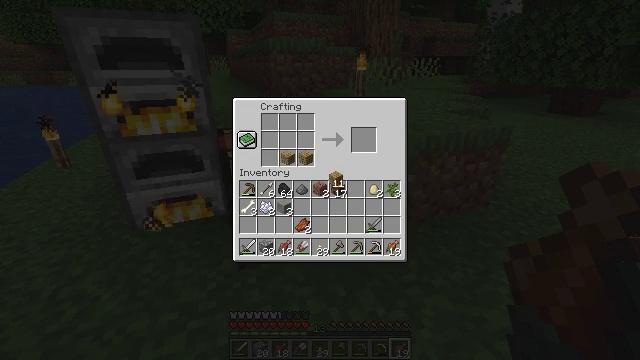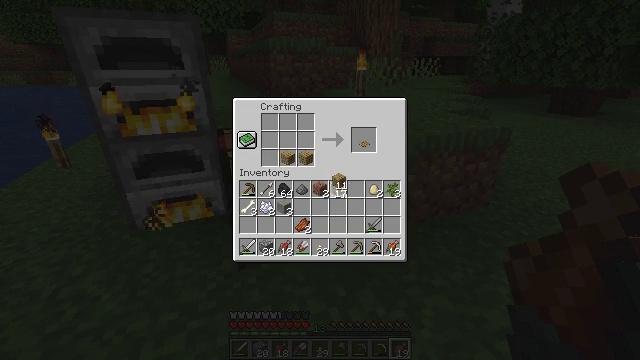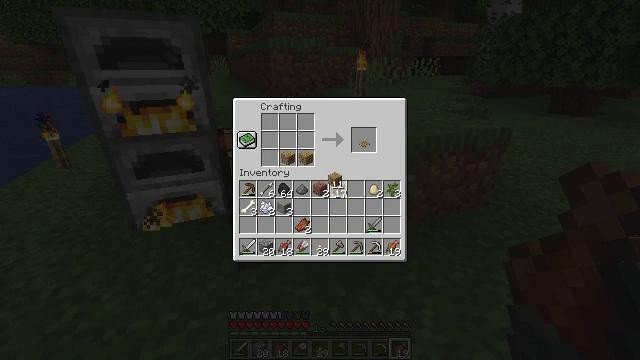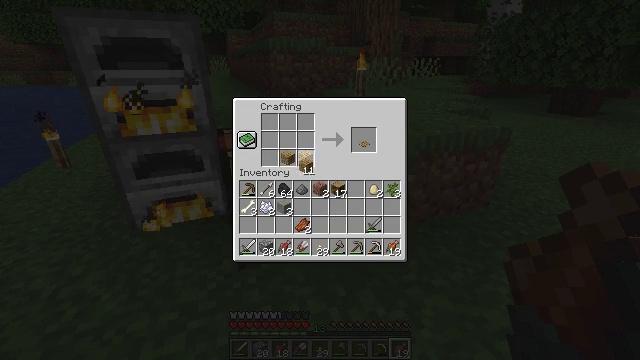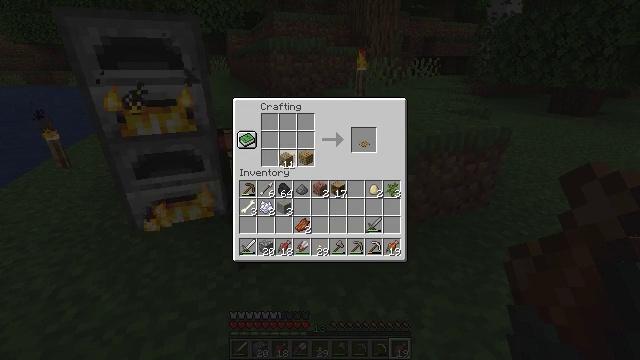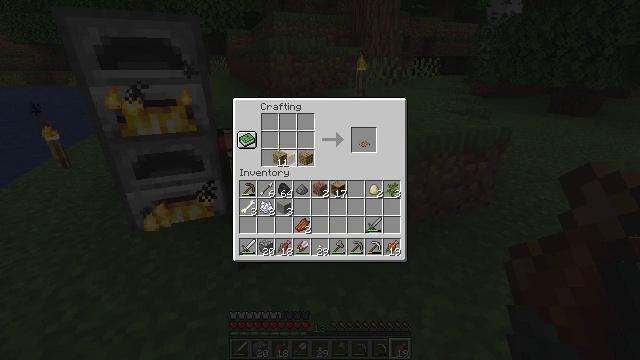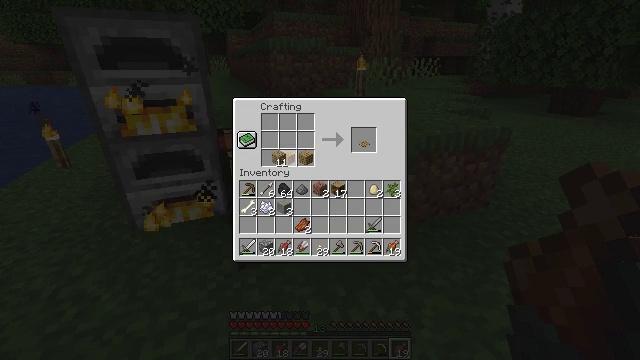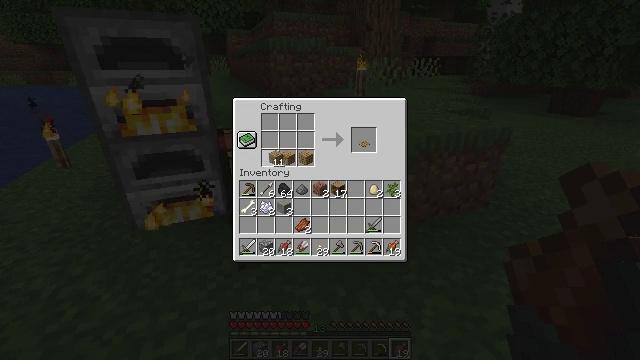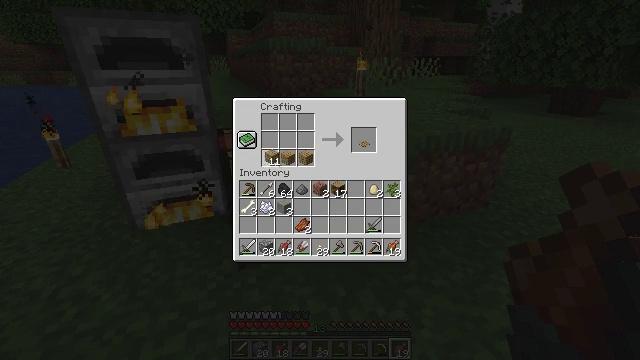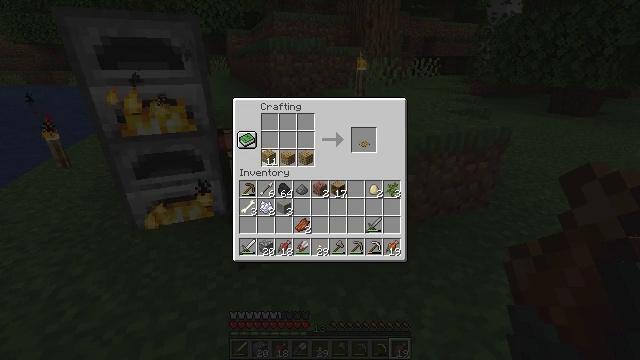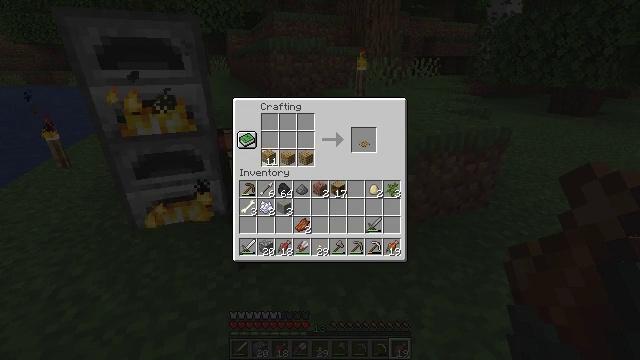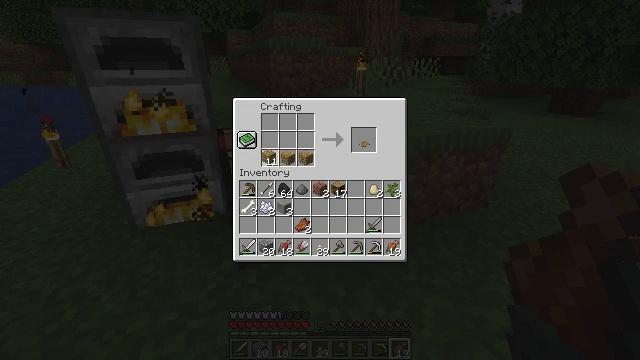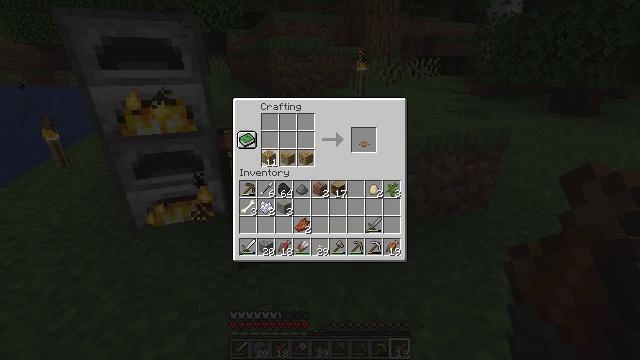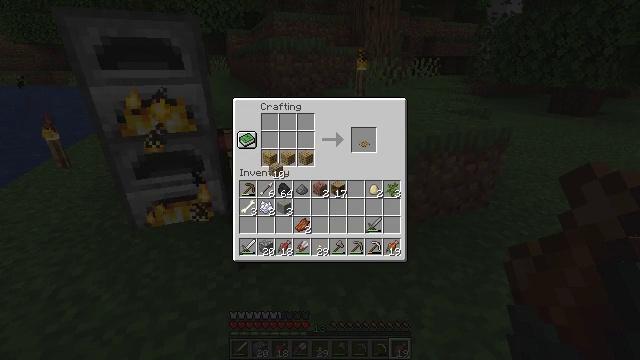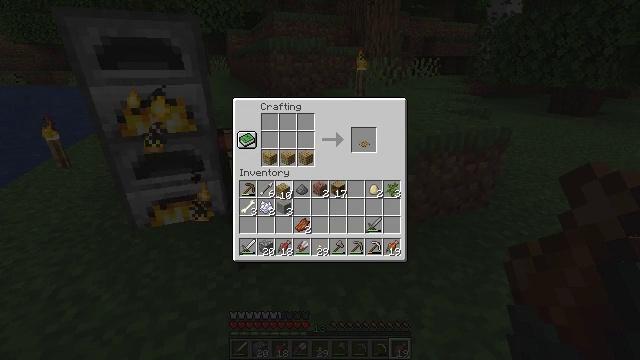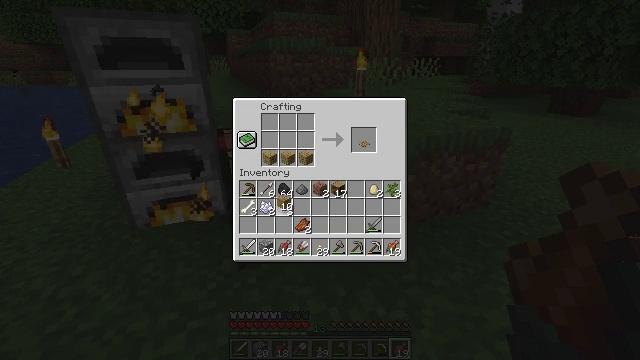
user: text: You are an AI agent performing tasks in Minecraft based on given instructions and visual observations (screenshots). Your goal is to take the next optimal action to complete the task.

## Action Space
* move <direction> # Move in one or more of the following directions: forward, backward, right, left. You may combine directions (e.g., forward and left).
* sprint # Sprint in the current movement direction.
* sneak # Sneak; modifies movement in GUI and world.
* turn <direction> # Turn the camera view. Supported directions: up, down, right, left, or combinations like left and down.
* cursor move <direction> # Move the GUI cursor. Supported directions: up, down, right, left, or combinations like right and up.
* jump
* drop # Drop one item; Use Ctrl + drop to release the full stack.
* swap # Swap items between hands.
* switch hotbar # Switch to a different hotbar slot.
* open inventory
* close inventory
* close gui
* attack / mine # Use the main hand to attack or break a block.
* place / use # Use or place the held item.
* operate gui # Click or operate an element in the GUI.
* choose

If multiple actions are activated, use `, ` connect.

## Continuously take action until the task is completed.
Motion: motion action
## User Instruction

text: Use the crafting table to make a light gray bed.
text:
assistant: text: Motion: no_op
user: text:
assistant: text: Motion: no_op
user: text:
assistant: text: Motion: cursor move left and up
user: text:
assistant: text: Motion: cursor move left
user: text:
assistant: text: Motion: no_op
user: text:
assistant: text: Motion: no_op
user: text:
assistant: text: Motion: no_op
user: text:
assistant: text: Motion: no_op
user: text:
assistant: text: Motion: no_op
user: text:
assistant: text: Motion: choose
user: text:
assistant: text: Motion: choose
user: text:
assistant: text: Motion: choose
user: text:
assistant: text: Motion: cursor move right and down
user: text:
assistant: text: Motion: cursor move down
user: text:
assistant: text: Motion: cursor move down
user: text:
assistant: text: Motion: no_op
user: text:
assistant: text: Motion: no_op
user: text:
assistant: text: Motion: no_op
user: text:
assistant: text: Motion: operate gui
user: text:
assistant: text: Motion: operate gui
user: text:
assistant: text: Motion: operate gui
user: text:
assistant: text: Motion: no_op
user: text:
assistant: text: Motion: no_op
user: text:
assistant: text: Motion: cursor move up
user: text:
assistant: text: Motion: cursor move up
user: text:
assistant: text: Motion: cursor move up
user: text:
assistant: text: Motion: no_op
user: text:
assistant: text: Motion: no_op
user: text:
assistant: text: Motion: no_op
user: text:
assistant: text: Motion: no_op